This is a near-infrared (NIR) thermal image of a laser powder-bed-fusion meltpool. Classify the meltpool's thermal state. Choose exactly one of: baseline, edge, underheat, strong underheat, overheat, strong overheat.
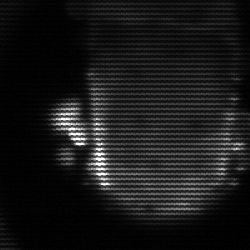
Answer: baseline